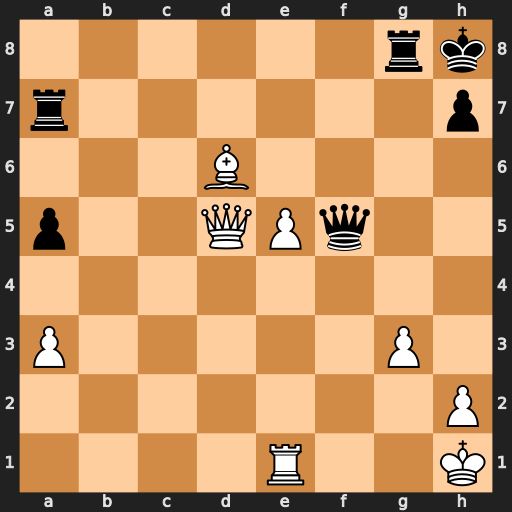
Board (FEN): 6rk/r6p/3B4/p2QPq2/8/P5P1/7P/4R2K
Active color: w
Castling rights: -
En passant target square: -
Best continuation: Qd4 Qf3+ Kg1 Rxg3+ hxg3 Qxg3+ Kf1